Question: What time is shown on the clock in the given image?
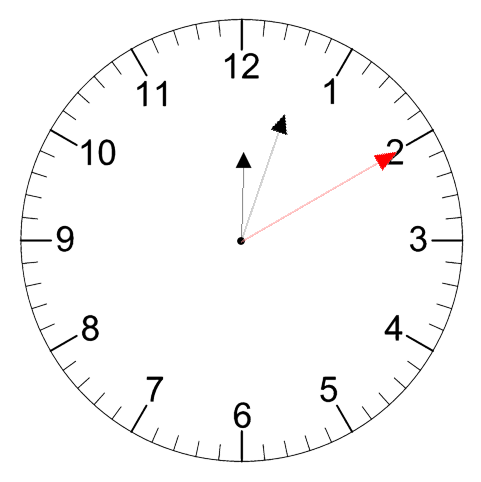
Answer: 12:03:10